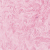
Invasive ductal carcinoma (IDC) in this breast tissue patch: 0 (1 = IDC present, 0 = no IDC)